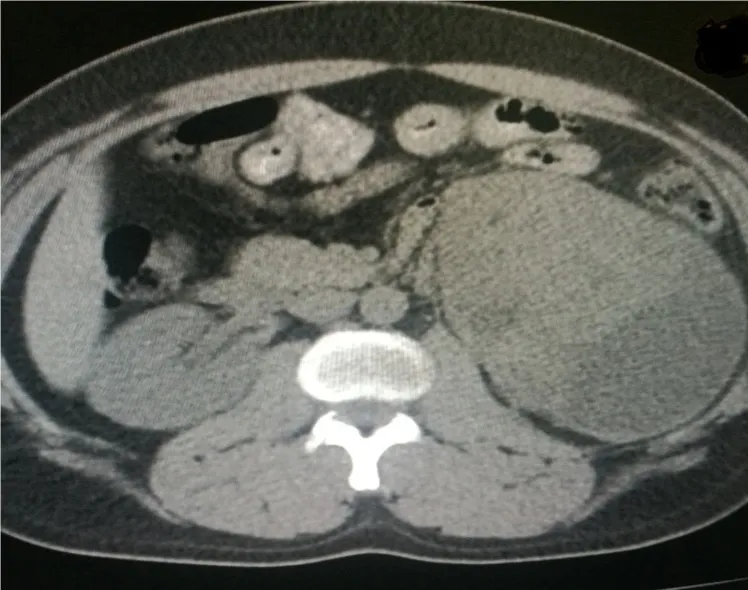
CT scan- axial view indicating left renal mass at the inferior pole.
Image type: radiology (ct)